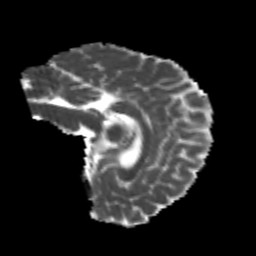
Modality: MD
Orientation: sagittal
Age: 23
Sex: female
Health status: healthy
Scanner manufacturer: philips
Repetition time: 7.389 s
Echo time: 0.08599 s